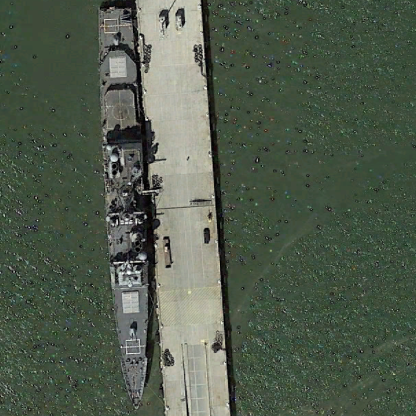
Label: cruiser